Question: I'm trying to install <URL> that allows multi-tab editing in Emacs.

One of its prerequisite is call <URL> file all give broken links. Are there still anyone using this package and knows how to install? Thanks!
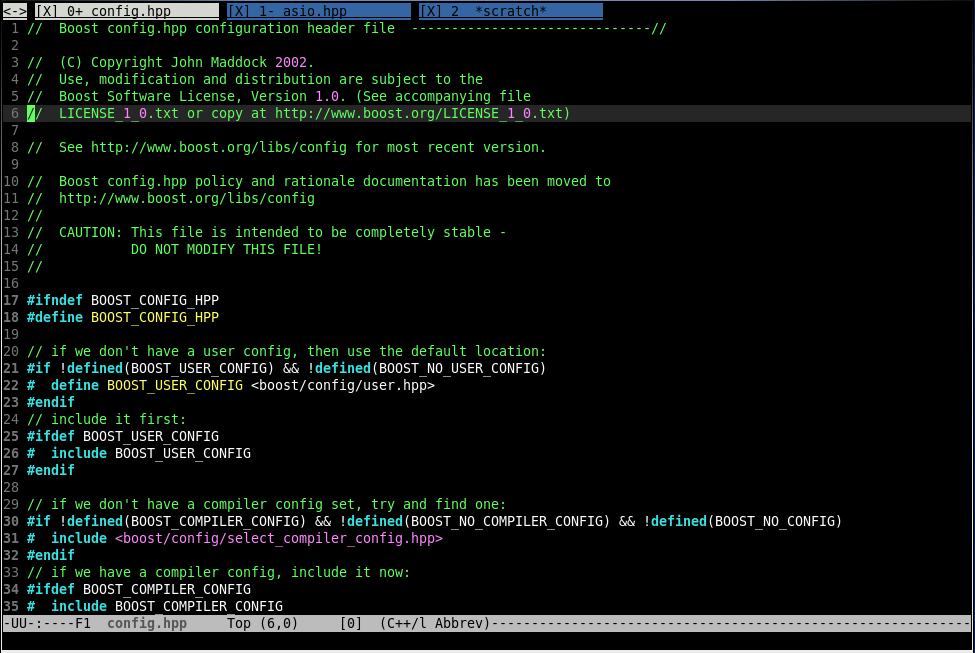
Answer: If you use Ubuntu (and maybe also Debian) there's the possibility of installing apel from the repositories. See for example: <URL>